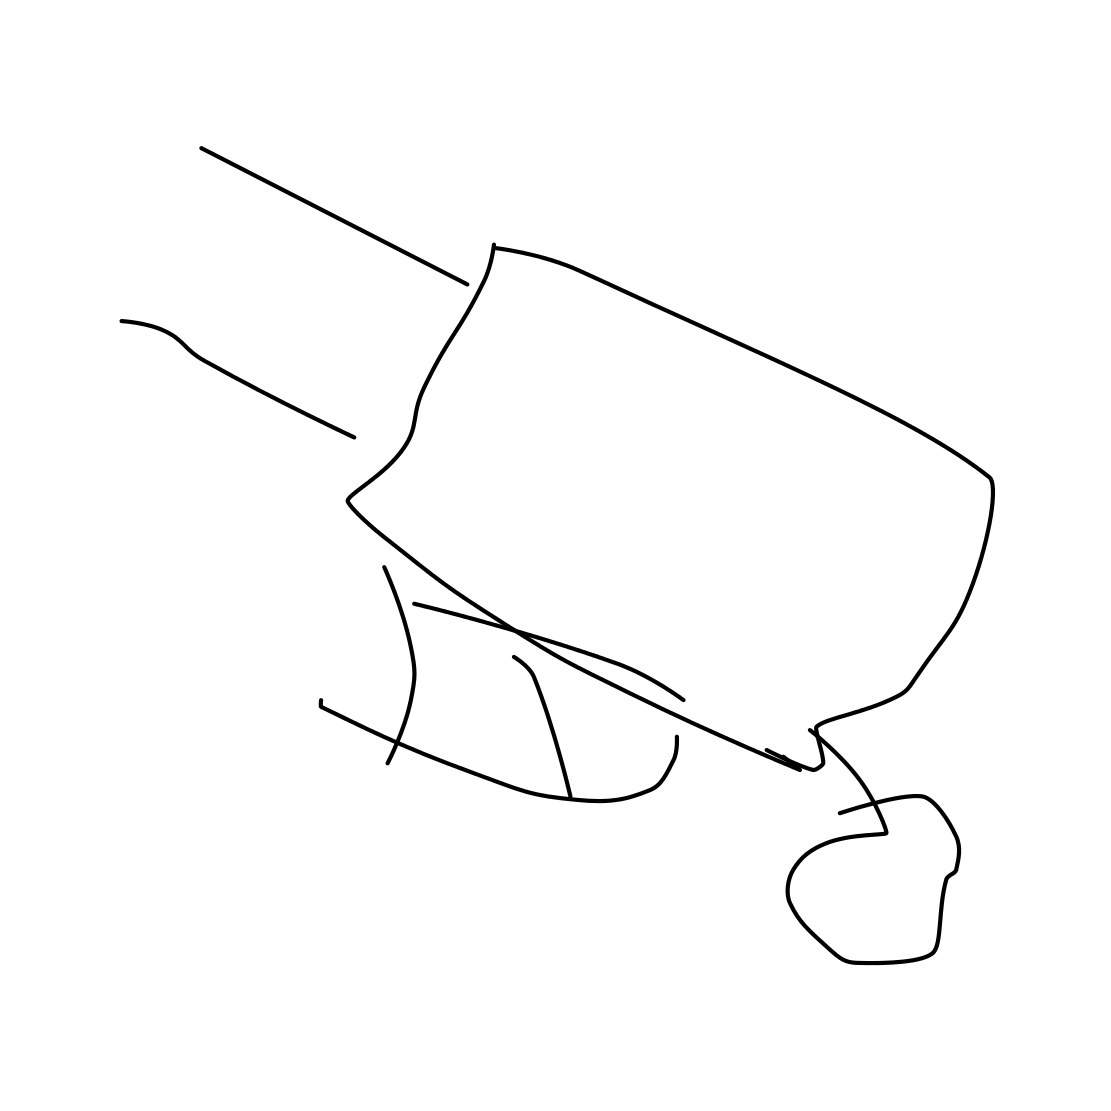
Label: wheelbarrow